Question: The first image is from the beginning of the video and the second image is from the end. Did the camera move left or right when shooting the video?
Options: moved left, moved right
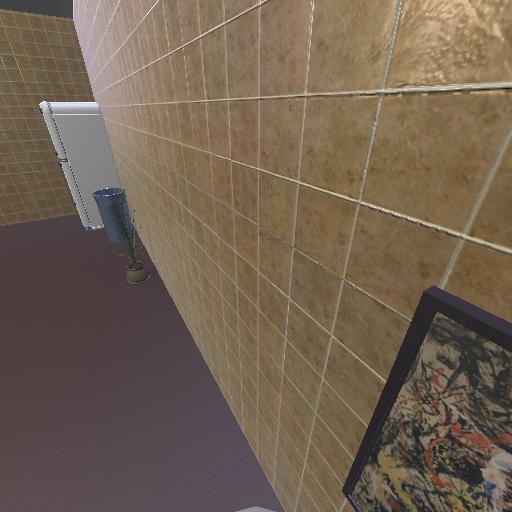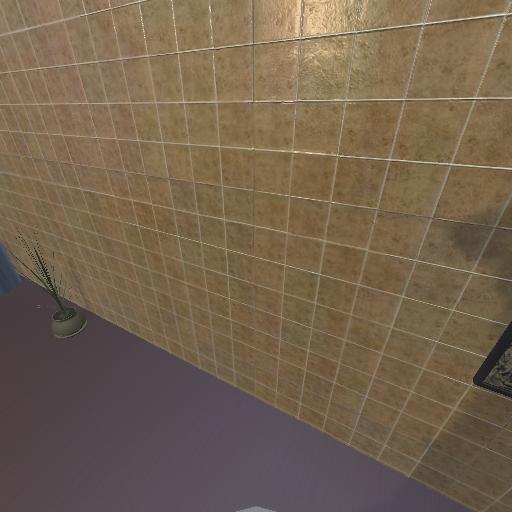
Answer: moved left